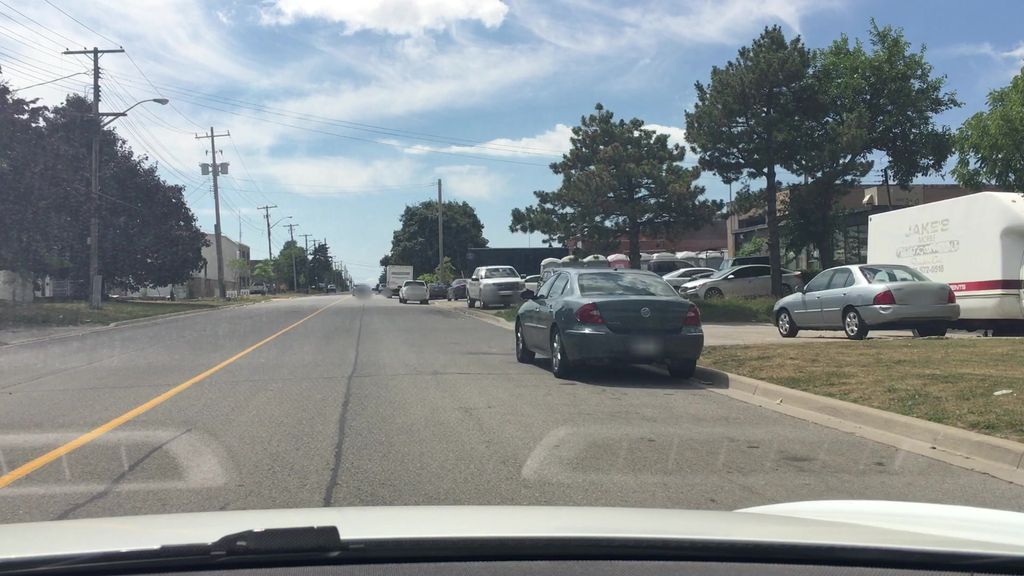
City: toronto